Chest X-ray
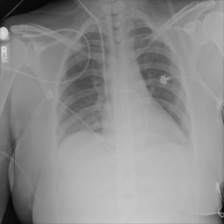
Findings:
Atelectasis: negative
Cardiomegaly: negative
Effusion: negative
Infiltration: negative
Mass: negative
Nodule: negative
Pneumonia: negative
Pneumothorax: negative
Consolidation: positive
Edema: negative
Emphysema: negative
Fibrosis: negative
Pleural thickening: negative
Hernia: negative